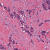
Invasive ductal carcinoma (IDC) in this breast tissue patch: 1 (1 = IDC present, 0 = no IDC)